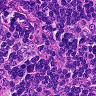
Metastatic tissue present: no